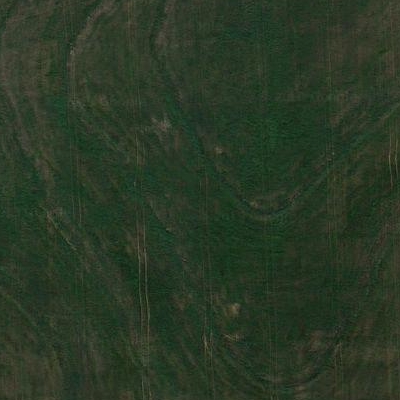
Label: aGrass